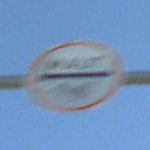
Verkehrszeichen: MautflichtigeStrecke
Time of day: MorningAfternoon
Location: Outdoor (Nature)
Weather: Clear
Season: Autumn
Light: Natural